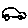
Label: car